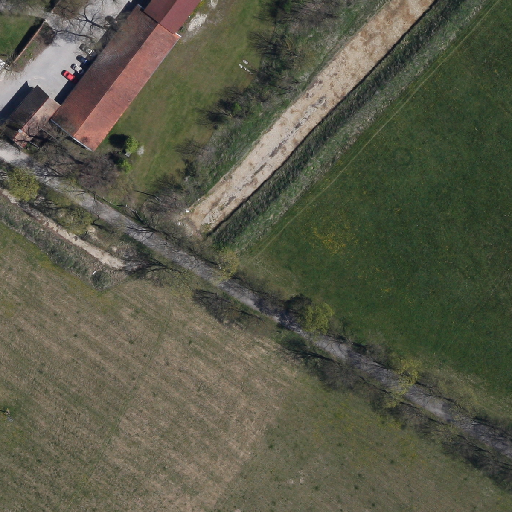
Referring expression: building with a parking lot